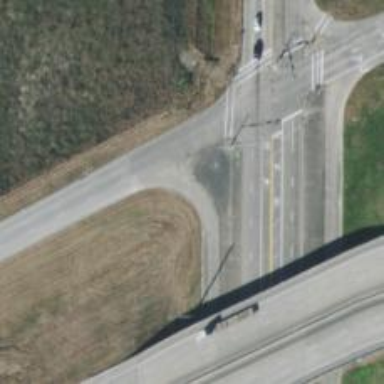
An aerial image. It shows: Frontage road that is classified as secondary link.